Question: I would like to create a 'JscrollPane' jsp in my panel 'panneau'. But This 'JscroolPane' doesn't appear. I think the trouble is that I use 'setLayout' to 'null'.
The code might produce a layout like this, the number of rows & columns of text fields are variable (in constructor):

That's my code :
'''
public class Cadre_fenetreA3 extends JFrame
{
JButton boutonOK = new JButton ("OK");
public Cadre_fenetreA3 (String nom,int X, int Y, int lo, int la, int nbligne,int nbcolonne,String[] nomGrpGen, int Na, File file, boolean dernier)
{
super(nom);
setBounds(X,Y,500,500);
setVisible(true);
setFocusable(true);
JLabel phrase = new JLabel("<html>Veuillez indiquer l'appartenance ou non d'un attribut <br> a un groupe d'attribut du Niveau :</html>"+Na);
JTextField[][] allField = new JTextField [nbligne][nbcolonne];
JLabel phrases[] = new JLabel [nbligne];
JPanel panneau = new JPanel();
JScrollPane jsp = new JScrollPane(panneau);
jsp.createVerticalScrollBar();
jsp.createHorizontalScrollBar();
jsp.setBounds(20,20, 20, 20);
panneau.setLayout(null);
for(int i = 0;i < nbligne;i++)
{
for(int j = 0;j<nbcolonne;j++)
{
int random = (int)(Math.random()*2);
allField[i][j] = new JTextField(String.valueOf(random));
allField[i][j].setBounds(150+j * 30, 75 + i * 30, 20, 20);
panneau.add(allField[i][j]);
}
phrases[i] = new JLabel(nomGrpGen[i]);
phrases[i].setBounds(5, 75+ i * 30, 200, 20);
panneau.add( phrases[i]);
}
phrase.setBounds(0,0,1000,50);
panneau.add(phrase);
boutonOK.setBounds(lo-90,la-110,60,60);
boutonOK.addActionListener(new ecout(nbligne,nbcolonne,allField, file, dernier));
panneau.add(boutonOK);
add(jsp);
}
'''
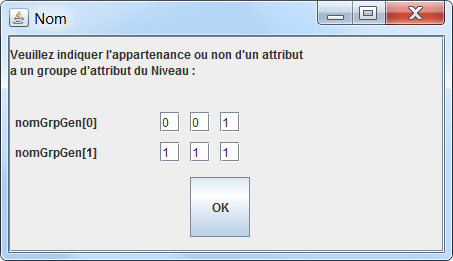
Answer: that's because you're adding 'panneau' at the end - you should be adding 'jsp' ;-)
Also, don't set the 'LayoutManager' to 'null' because that will cause problems (unless you know what you're doing). For your requirements, everything you need can be found in the <URL>.